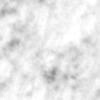
Label: no_change